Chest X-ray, AP view. Patient: 21 years old, sex F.
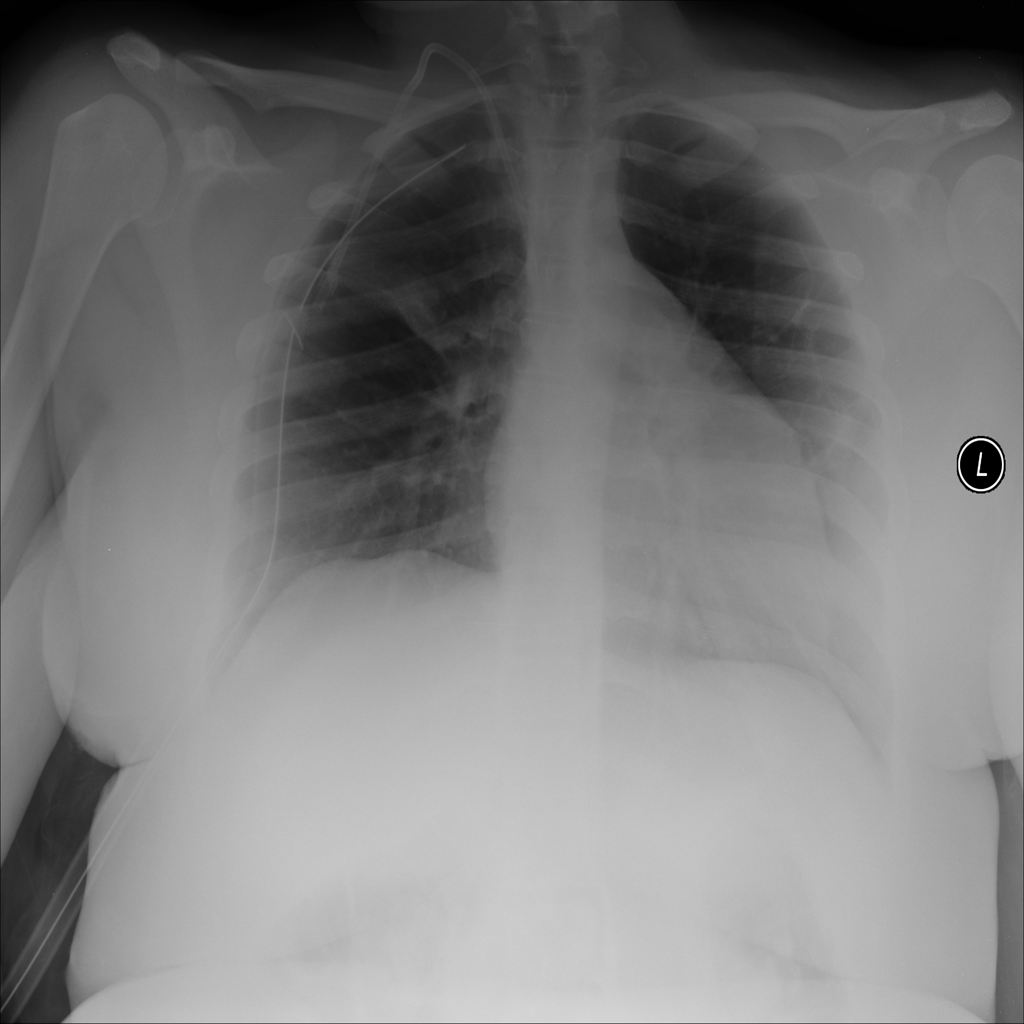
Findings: Atelectasis